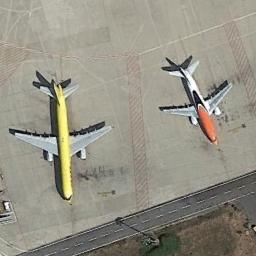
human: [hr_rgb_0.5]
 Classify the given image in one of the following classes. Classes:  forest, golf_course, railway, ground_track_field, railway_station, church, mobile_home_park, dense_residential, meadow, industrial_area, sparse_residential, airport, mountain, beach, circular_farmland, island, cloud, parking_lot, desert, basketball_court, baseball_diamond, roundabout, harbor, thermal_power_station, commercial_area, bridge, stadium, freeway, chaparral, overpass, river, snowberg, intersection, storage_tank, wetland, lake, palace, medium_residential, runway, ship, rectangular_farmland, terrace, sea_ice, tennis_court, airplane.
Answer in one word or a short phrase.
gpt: airplane